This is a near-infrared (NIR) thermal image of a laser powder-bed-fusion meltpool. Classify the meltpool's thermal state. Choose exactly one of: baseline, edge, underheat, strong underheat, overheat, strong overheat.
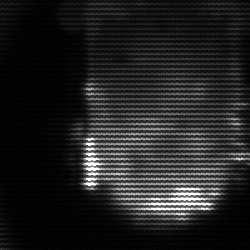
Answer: baseline